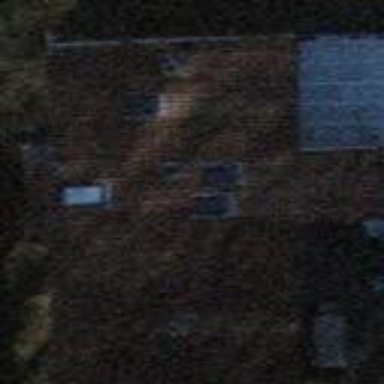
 while the building exterior is in cornsilk shade."